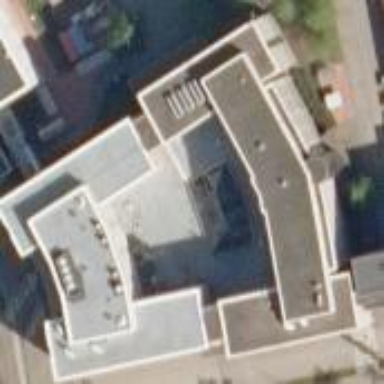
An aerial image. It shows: Commercial building with light grey exterior color.